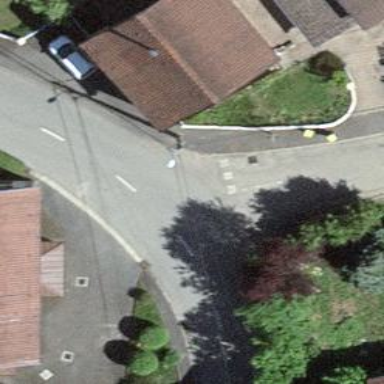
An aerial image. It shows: Road with "give way" sign.